Interaction volume radius: 5 \u00c5
Interaction volume height: 15 \u00c5
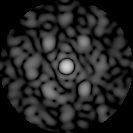
Disorder parameter: 0.6048